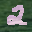
Label: 2